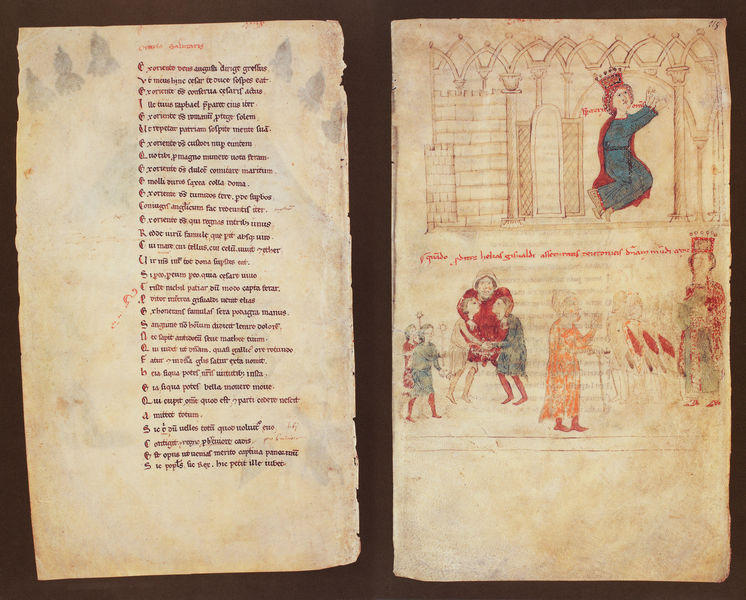
Titel: Liber ad honorem Augusti sive de rebus Siculis/ Buch zu Ehren des Kaisers Augustus oder über die Angelegenheiten Siziliens
Künstler: Pietro da Eboli
Institution: Bern, Burgbibliothek
Schlagwörter: blau, gelb, menschen, frau, männer, rot, architektur, diener, stehen, tragen, krone, schrift, bogen, figuren, könig, tor, gang, buch, initialen, illustration, text, ritter, seiten, mittelalter, königin, zeilen, buchseiten, szenen, verse, handschrift, szepter, gen, zeile, latein, buchmalerei, doppelseite, ot, kirchenbuch